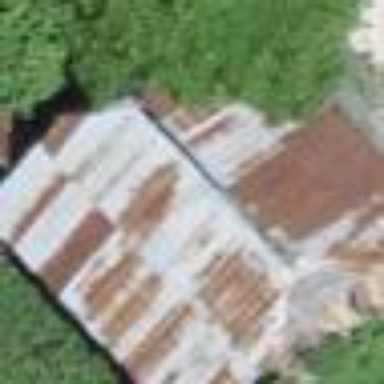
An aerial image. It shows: Barn.